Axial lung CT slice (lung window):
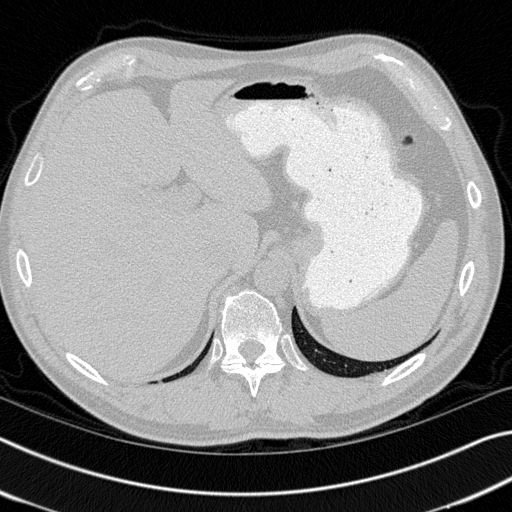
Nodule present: no